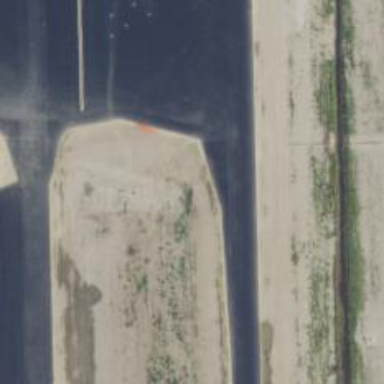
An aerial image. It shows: Asphalt taxiway in the airport.